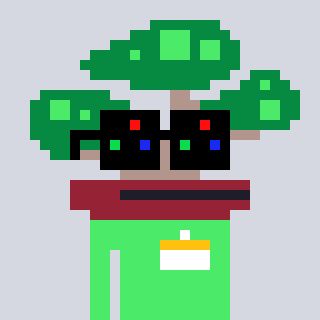
a pixel art character with square black sunglasses, a bonsai-shaped head and a teal-colored body on a cool background